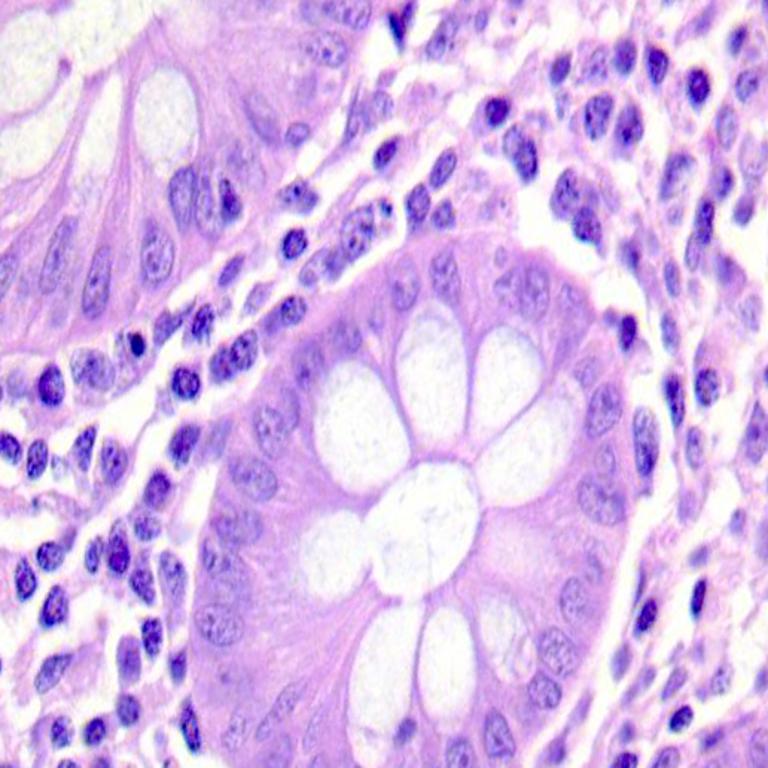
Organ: colon
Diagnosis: benign